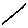
Label: line